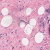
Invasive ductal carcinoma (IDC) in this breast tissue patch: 0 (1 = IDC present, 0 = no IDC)